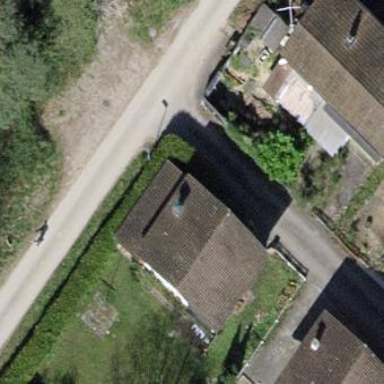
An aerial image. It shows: Simple house.